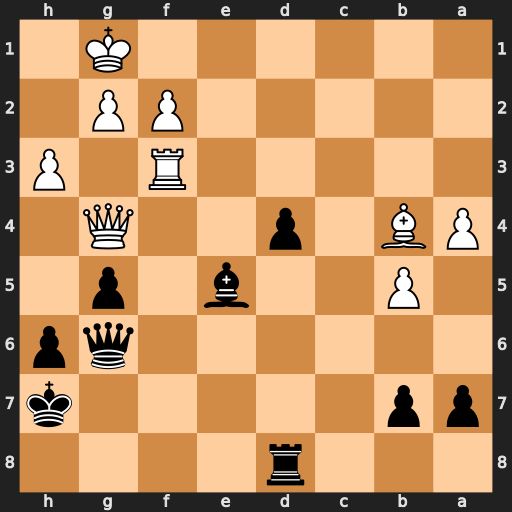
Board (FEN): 3r4/pp5k/6qp/1P2b1p1/PB1p2Q1/5R1P/5PP1/6K1
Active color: b
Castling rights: -
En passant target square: -
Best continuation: Qb1+ Be1 Qxe1#